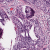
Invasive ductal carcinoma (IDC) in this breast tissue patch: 0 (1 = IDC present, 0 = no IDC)